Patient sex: M
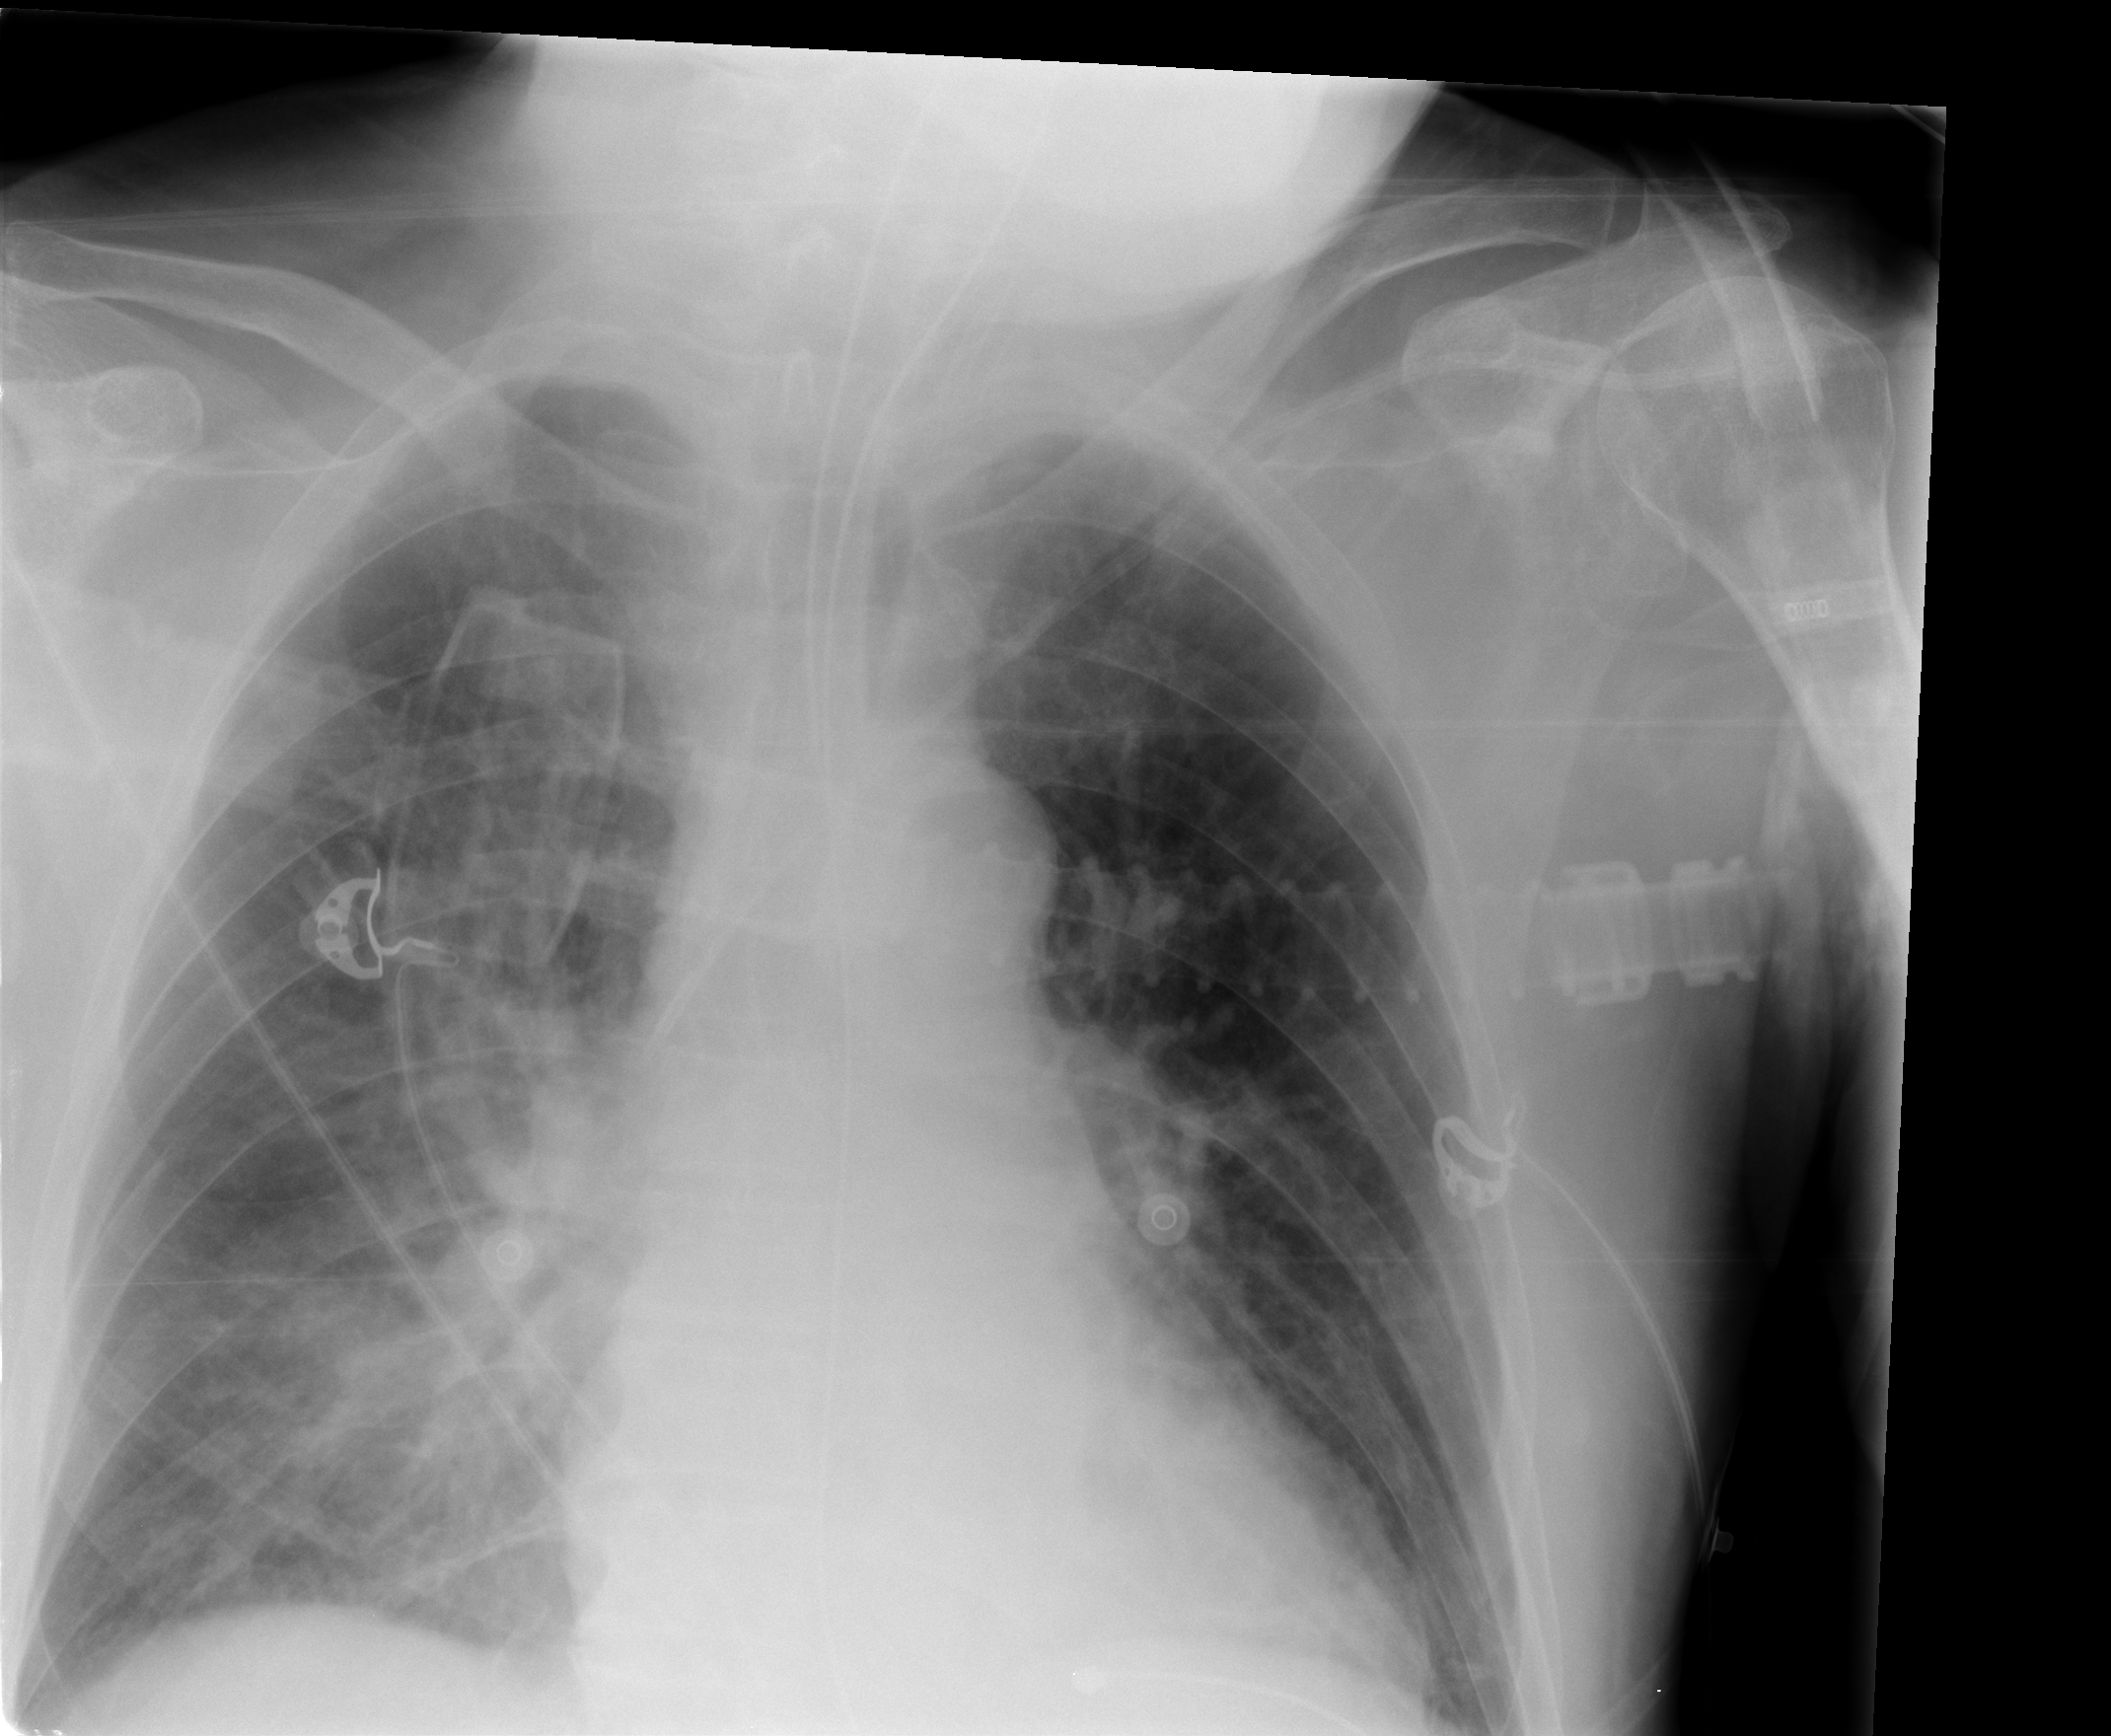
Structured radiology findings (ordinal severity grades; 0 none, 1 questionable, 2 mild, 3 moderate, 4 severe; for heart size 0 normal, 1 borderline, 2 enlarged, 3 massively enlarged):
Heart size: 0
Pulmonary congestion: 2
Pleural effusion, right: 1
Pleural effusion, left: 0
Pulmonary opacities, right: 2
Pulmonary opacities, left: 0
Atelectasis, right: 2
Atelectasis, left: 0